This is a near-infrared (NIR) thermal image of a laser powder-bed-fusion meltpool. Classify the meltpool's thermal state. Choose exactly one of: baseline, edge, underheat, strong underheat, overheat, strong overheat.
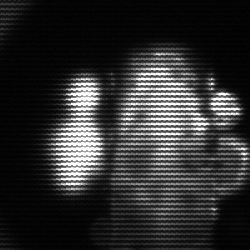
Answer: strong underheat